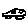
Label: car